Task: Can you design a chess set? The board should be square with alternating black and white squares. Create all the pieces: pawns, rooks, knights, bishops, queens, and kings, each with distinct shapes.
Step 3855:
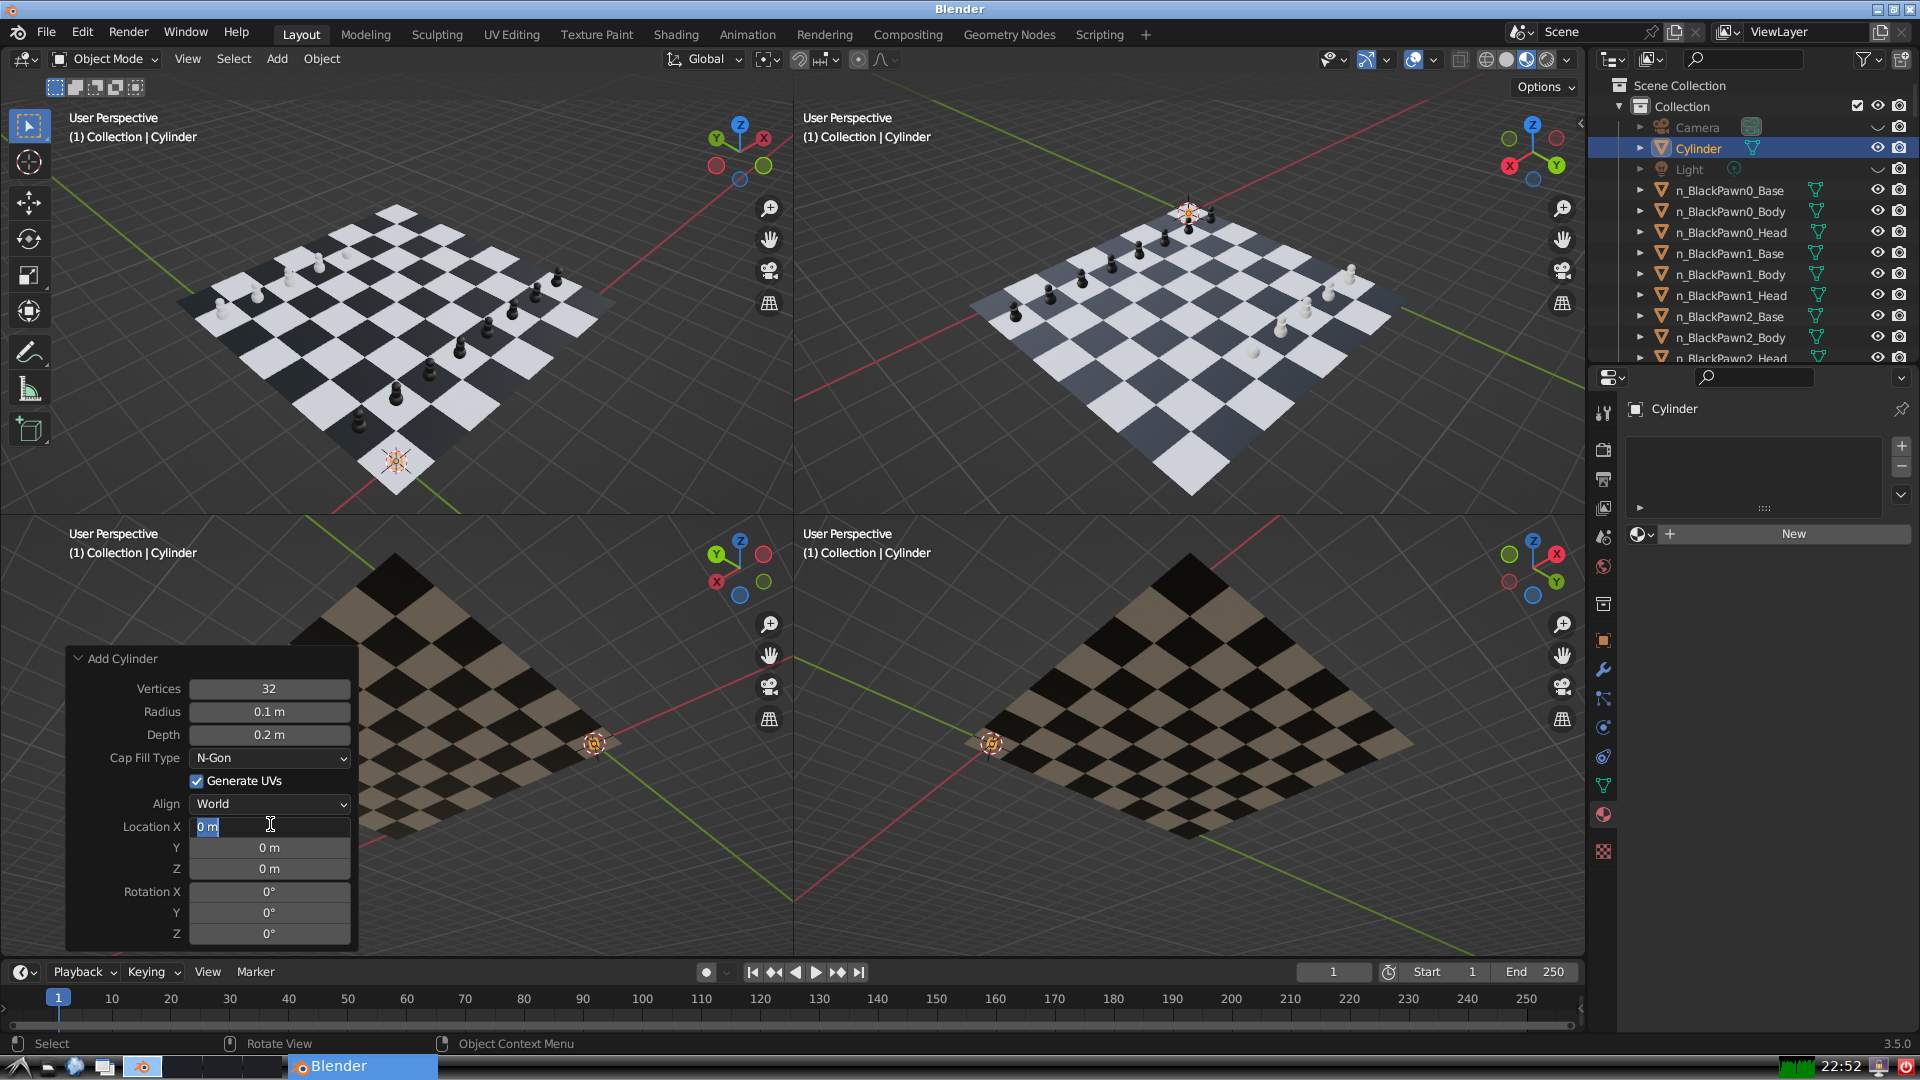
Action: input_text: 4.0